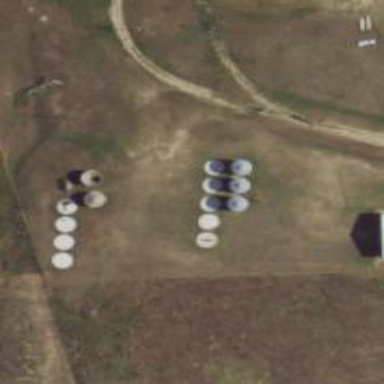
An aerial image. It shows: Silo.